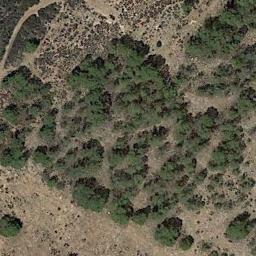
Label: chaparral